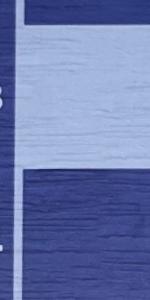
Label: Empty